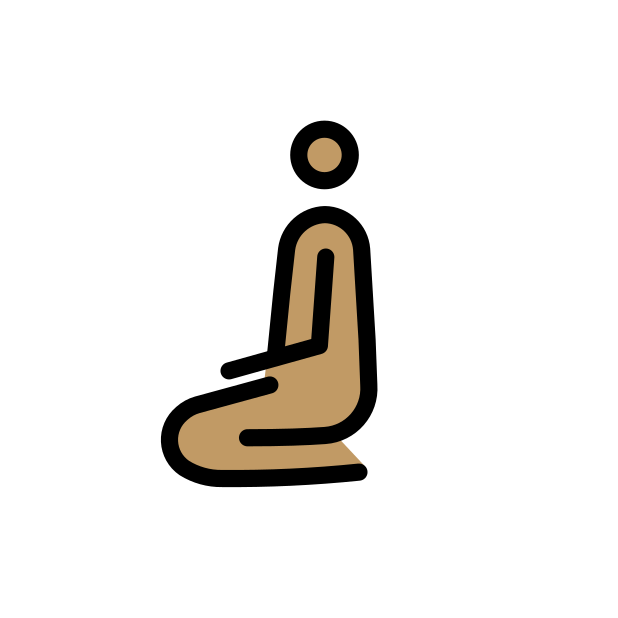
man kneeling: medium skin tone